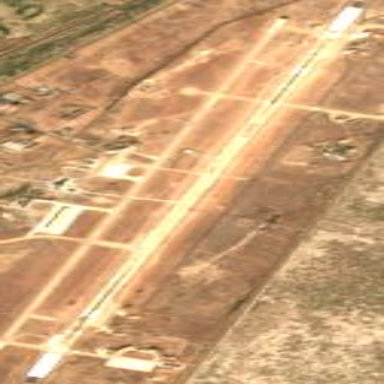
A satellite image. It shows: Concrete runway at the airport.